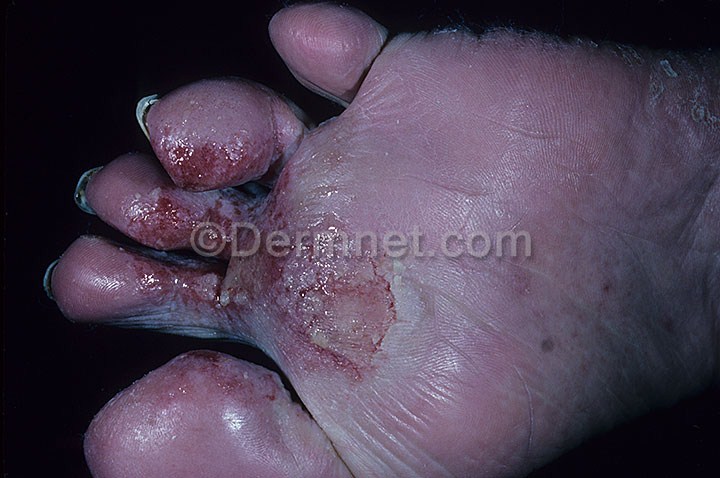
Disease: Tinea Ringworm Candidiasis and other Fungal Infections